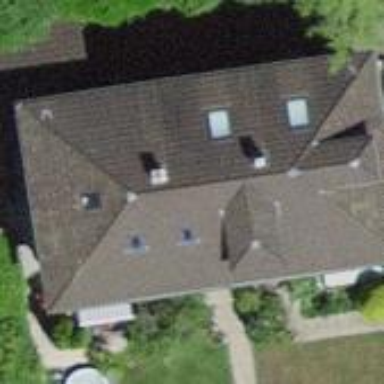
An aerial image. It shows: Terrace building with hipped roof.